Question: I have the following image container :
'''
<div class="images">
<img src="<%=imageURL %>" />
</div>
'''
And the css for '.images' is :
'''
.images{
display:inline-block;
width:100px;
height:133px;
overflow:hidden;
}
'''
My images are of different dimensions thats why I am using the above div capsule to make them same sized. But in the page, my images are coming like this :

Their tops are not aligned. How can I rectify that ?
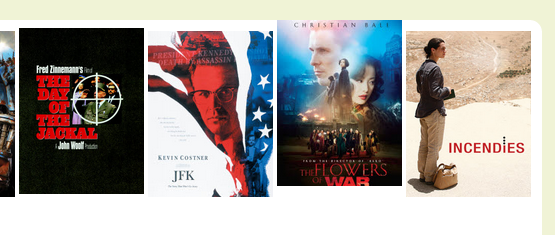
Answer: Add 'vertical-align:top'
'''
.images{
display:inline-block;
width:100px;
height:133px;
overflow:hidden;
vertical-align:top
}
'''